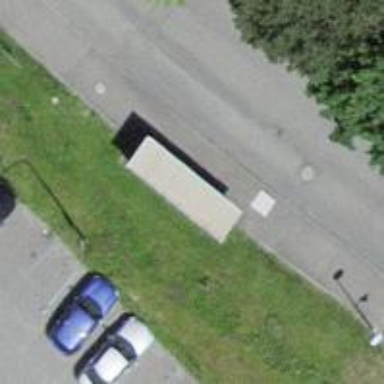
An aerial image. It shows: Bus stop with sheltered platform for public transport.